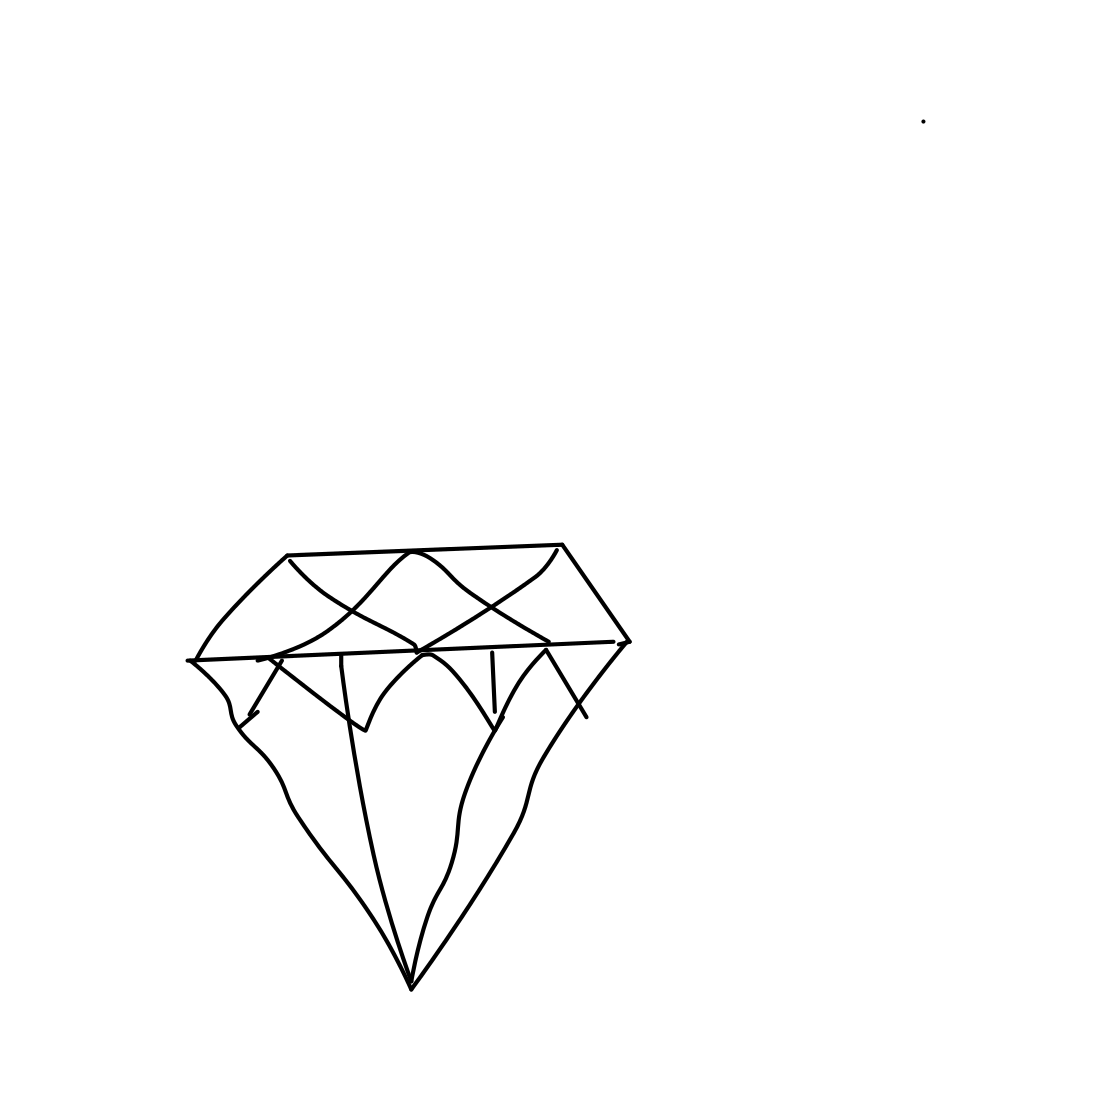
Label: diamond